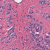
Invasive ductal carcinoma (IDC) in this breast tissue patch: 1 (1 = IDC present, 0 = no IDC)